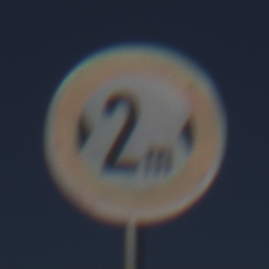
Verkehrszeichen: TatsaechlicheBreite2
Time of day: MorningAfternoon
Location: Outdoor (Nature)
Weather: PartlyCloudy
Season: NotSpecified
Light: Natural